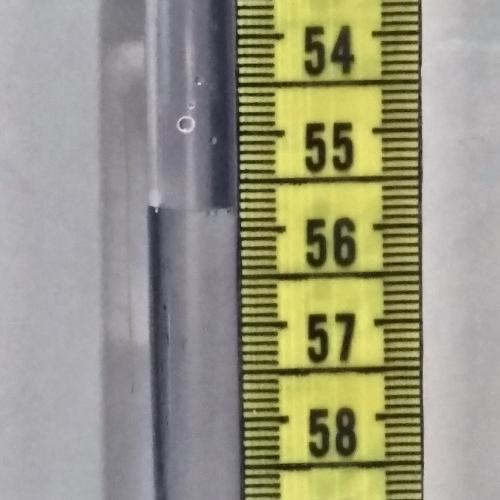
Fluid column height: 55.8 cm